Interaction volume radius: 5 \u00c5
Interaction volume height: 40 \u00c5
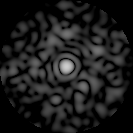
Disorder parameter: 0.8392